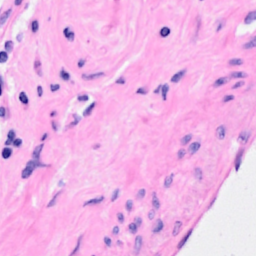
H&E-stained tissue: Breast